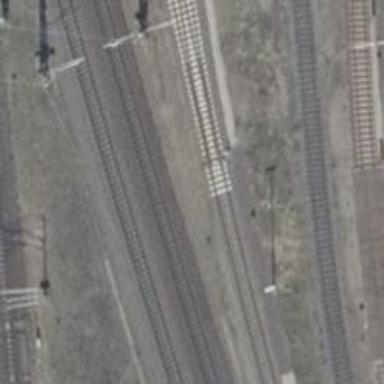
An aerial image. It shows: Railway switch with the turnout pointing to the right.